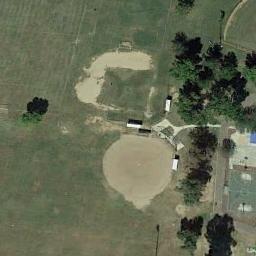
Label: baseball_diamond